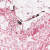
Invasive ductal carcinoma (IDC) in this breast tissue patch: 0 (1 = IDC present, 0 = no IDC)